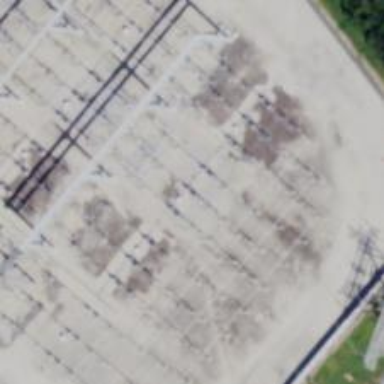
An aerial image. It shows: Switch for power supply.